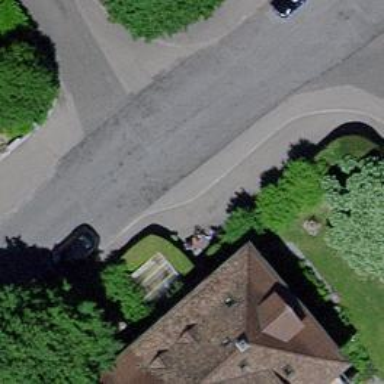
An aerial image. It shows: Kerb barrier.